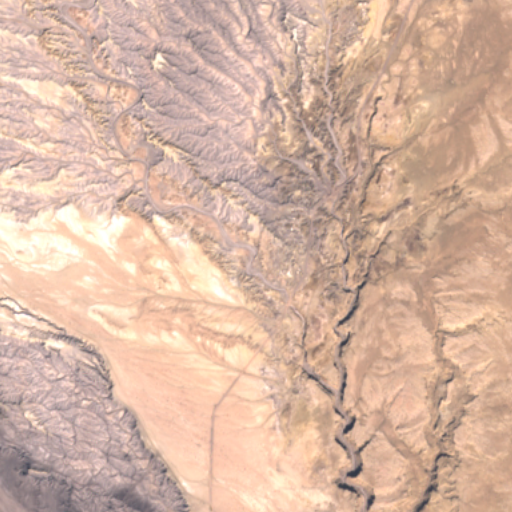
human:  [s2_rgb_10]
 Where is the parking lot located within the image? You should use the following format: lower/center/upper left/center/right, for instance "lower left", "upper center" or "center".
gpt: The parking lot is located in the lower center of the image.
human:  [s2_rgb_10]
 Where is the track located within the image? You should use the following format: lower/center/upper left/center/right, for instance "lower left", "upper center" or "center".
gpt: There is no track in the image.